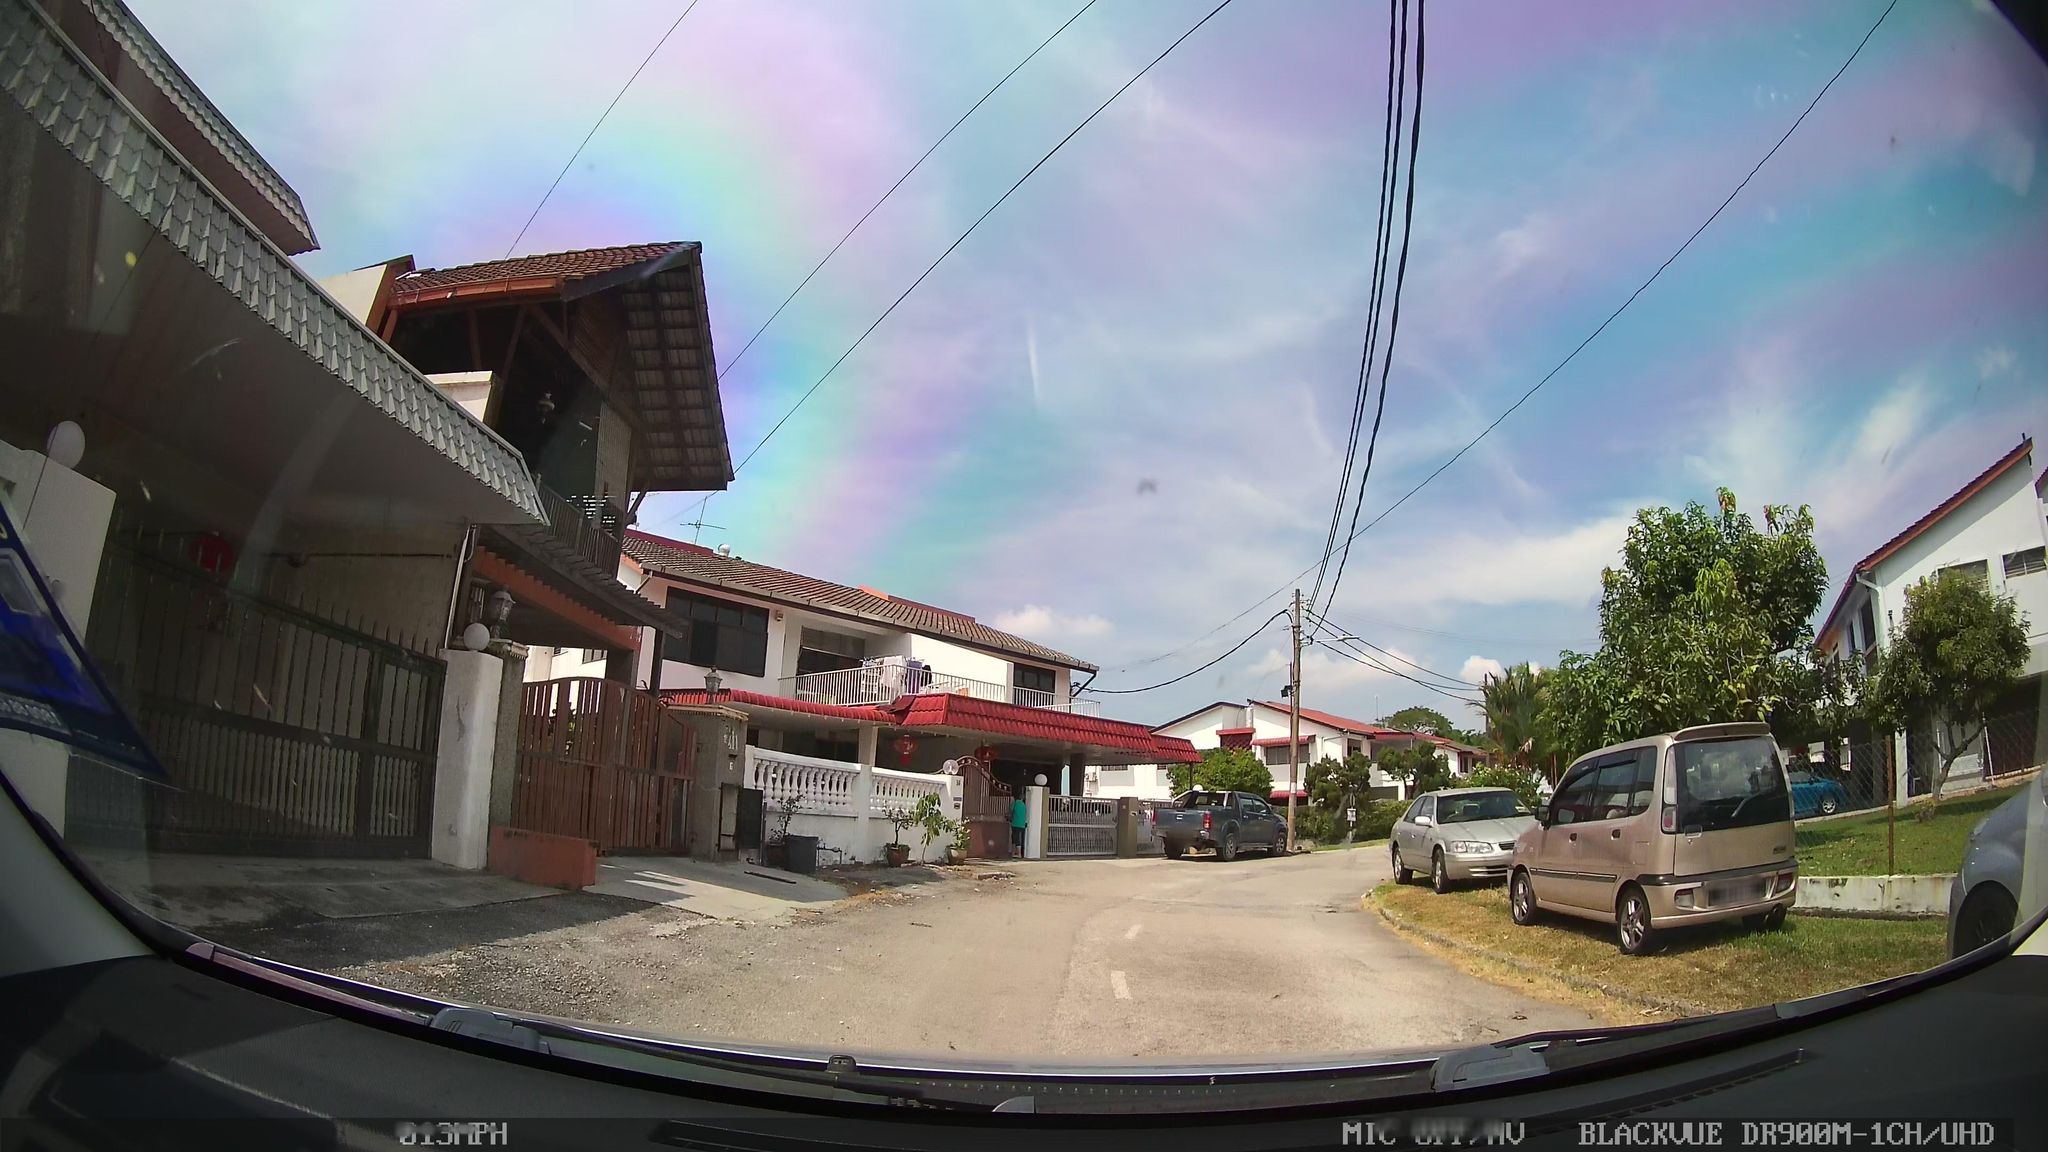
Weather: clear
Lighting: day
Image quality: good
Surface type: driving surface
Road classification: residential
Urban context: urban centre
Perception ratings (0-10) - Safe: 1.09, Lively: 9.03, Beautiful: 2.18, Boring: 6.91, Depressing: 6.78, Wealthy: 4.41